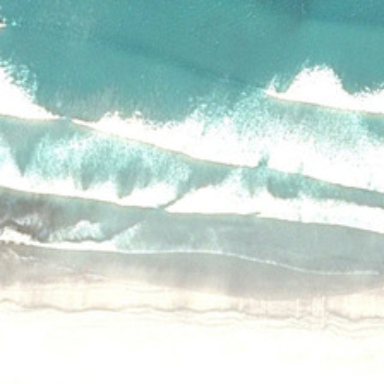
White waves of ocean are next to white beach .